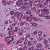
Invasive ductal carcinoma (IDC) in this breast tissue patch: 1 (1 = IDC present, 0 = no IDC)